Brain MRI, t2w sequence, axial 2D slice.
Patient: age 35, sex F, weight 95 kg, height 1.95 m
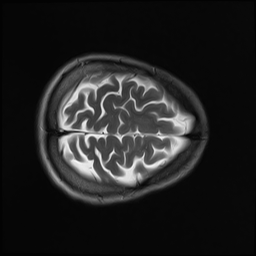